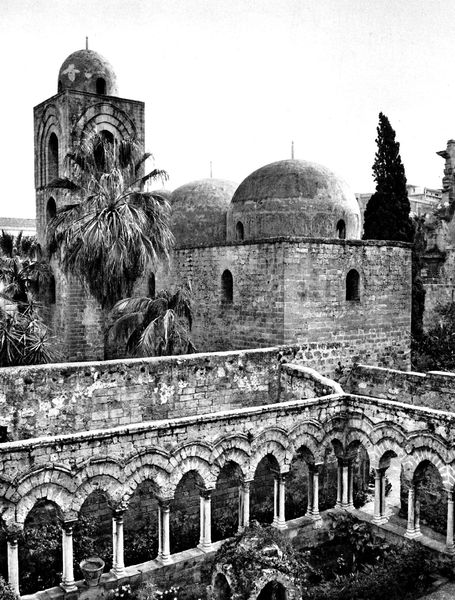
Titel: S. Giovanni degli Eremiti in Palermo
Standort: Palermo (EU - I)
Schlagwörter: bäume, fenster, schwarz, säulen, gebäude, schloss, architektur, steine, kirche, turm, garten, bogen, süden, mauer, hof, kuppel, palme, foto, fotografie, ruine, kuppeln, moschee, orient, türme, dom, zypresse, mauern, minarett, fofo